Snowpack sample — Loveland Pass, Silver Plume, Colorado, USA (2/11/26, 12:00 PM MST)
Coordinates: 39.663, -105.886
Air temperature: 35 °F
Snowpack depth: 82 cm
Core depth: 40 cm
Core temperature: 23 °F
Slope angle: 13°, slope face: 12°
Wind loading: high
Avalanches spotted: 1
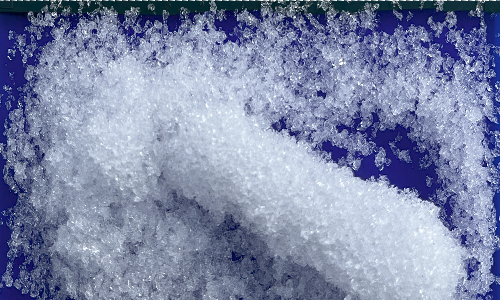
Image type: core
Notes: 1 small avalanche spotted on the north side of the bowl, lots of wind loading